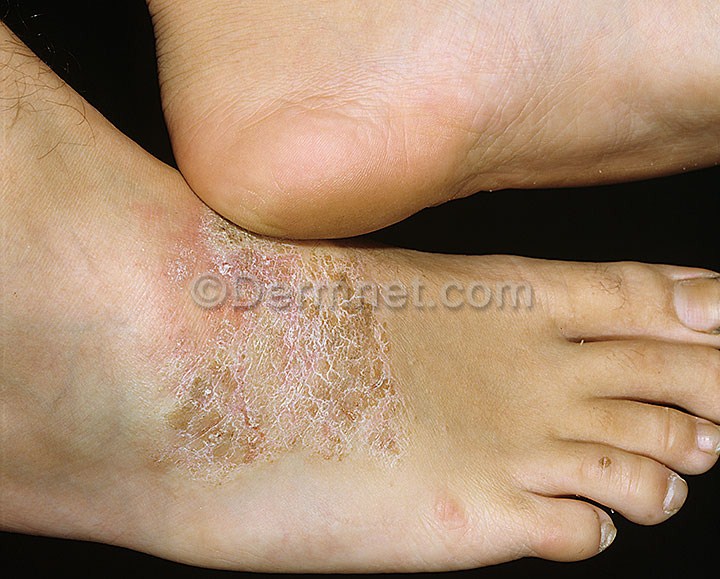
Disease: Eczema Photos